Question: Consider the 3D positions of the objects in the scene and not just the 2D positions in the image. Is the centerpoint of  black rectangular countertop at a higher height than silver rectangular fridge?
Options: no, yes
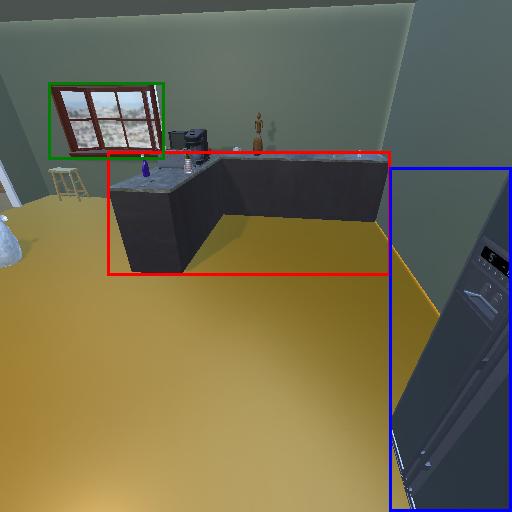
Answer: no